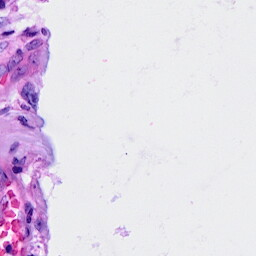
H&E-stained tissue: Ovarian